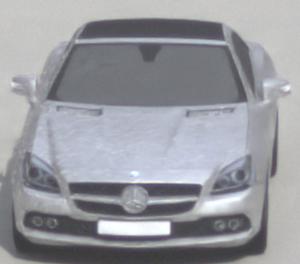
Make: Mercedes-Benz
Model: SLK 200
Detailed model: SLK-Class (172)
Model produced from: 2011/03
Model produced until: 2015/04
Doors: 2
Color: white
Road condition: dry road
Daytime: morning or afternoon
Contrast: low contrast